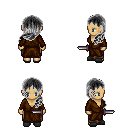
a pixel art fantasy rpg character, female body template, human, tanned skin, brown robe, robe skirt, gray left-swept hairstyle, gray slippers, dagger, four views (front, back, left, right), 2x2 character sprite sheet, small pixel art, hard edges, no anti-aliasing